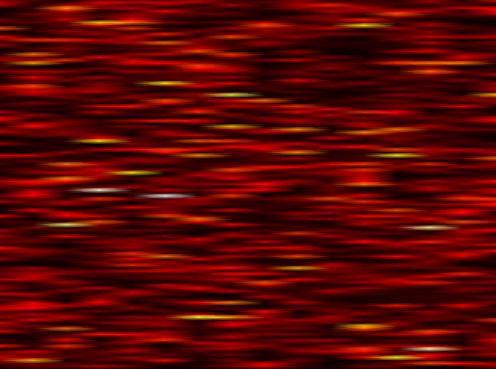
Label: WOLA